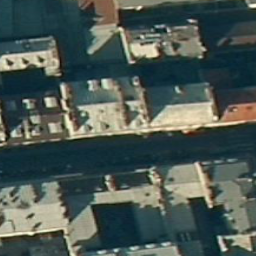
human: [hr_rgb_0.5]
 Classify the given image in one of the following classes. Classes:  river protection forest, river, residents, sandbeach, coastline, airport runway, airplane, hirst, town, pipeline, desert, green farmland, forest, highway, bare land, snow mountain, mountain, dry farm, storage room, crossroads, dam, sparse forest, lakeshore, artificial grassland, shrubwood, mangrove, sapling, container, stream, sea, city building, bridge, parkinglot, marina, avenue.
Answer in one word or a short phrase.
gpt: city building